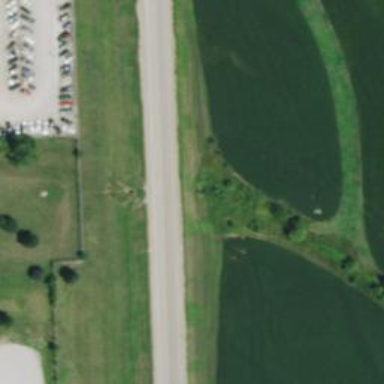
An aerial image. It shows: Culvert tunnel.